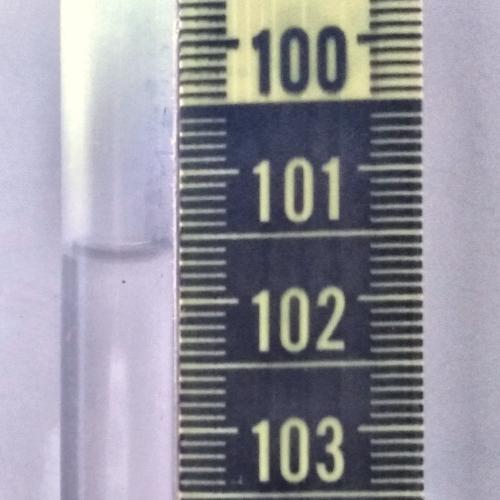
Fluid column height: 101.6 cm